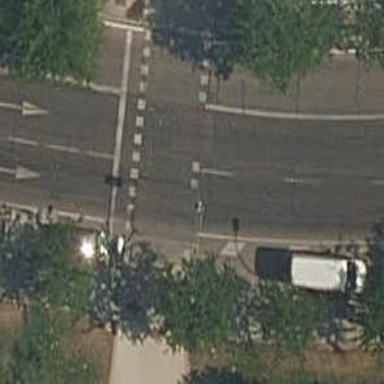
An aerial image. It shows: Crossing with traffic signals.